Question:
I have a service where I have passed the data without input field. I have a JSON response and I have take nthe required data from JSON response and passed it on an API call with the method 'POST'.
On click of the button "Book" (as in the uploaded picture), I have sent 'doctorId' and 'time'.
Form the input field, I know, but without input tag I don't know.
Here is my code.
Service.js
'''
newbooking : function(data) {
var param = angular.toJson(data, false);
return $http({
method: 'POST',
url: server + '/Bookings',
data: param,
headers: {'Content-Type' : 'application/json'},
});
},
'''
HTML code:
'''
<ion-list id = "background" ng-controller = "CliniclistCtrl">
<div id = "background" ng-repeat="available in appointment.Appointments" >
<ion-item class="item-stable item item-avatar" ng-click = "select(available.DoctorId);">
<img ng-src = "img/1.png"/>
<!-- &nbsp; -->
{{available.Name}}
&nbsp;
<p>{{available.Speciality}}</p>
</ion-item >
<ion-item class="item-accordion"
ng-repeat="item in available.Appointments"
ng-show="isSelected(available.DoctorId)">
<a>{{item.AppointmentTime}} <br/> Available: {{item.Available}} </br>Doctor Id: {{available.DoctorId}}</a>
<button style = "float : right; width:100px; font-size: 15px; border-radius: 8px; border-color: #66cc33;" class="button button-small button-balanced" ng-click = "book();">Book</button>
</ion-item>
</div>
</ion-list>
'''
Please tell me how can I do this.
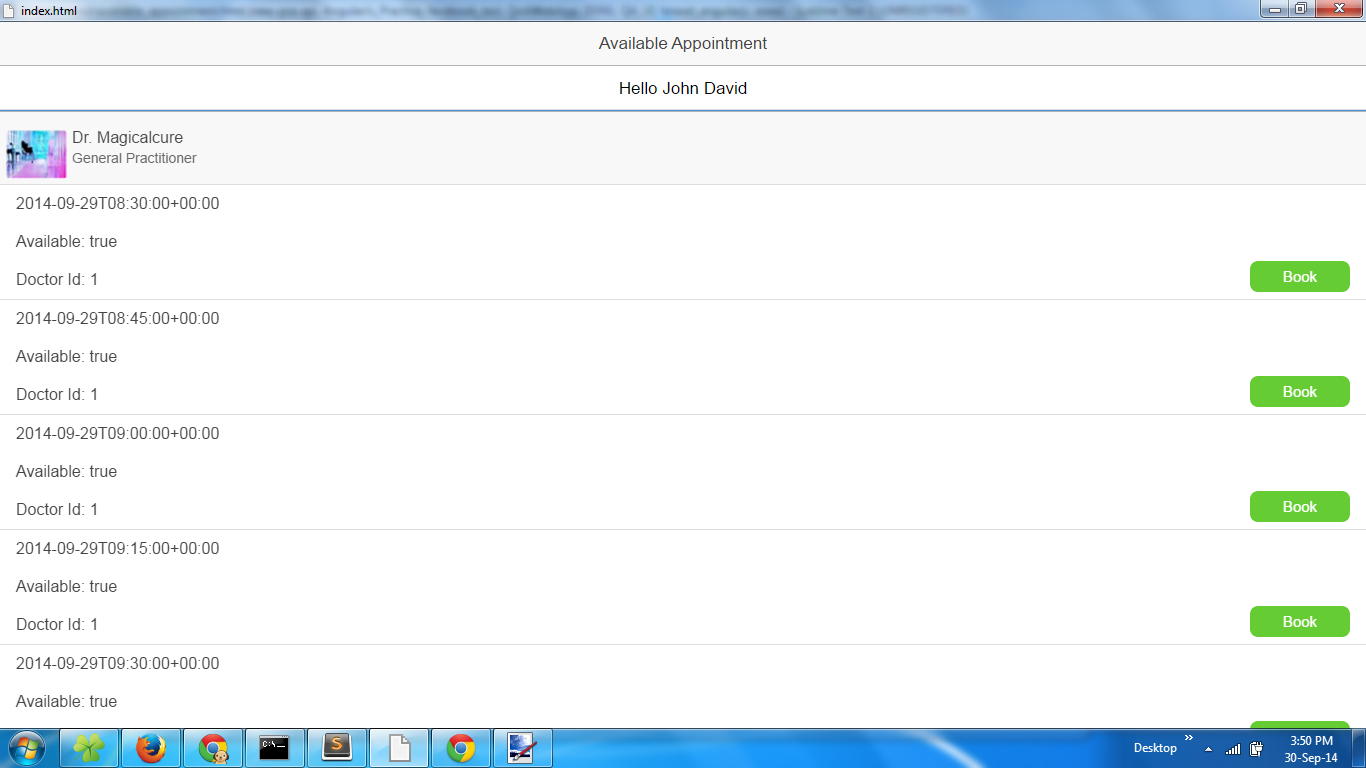
Answer: Pass the parameters into your booking function, like this:
'''
<button ng-click="book(item.AppointmentTime, avalaible.DoctorID)">Book</button>
'''
In your controller you will do:
'''
$scope.book = function(time,id){
//call your service here.
newbooking(time,id);
}
'''